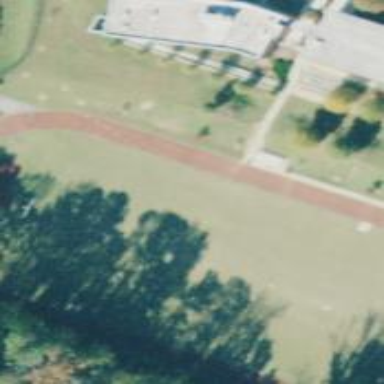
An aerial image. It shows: Athletic track located in leisure land area.